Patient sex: F
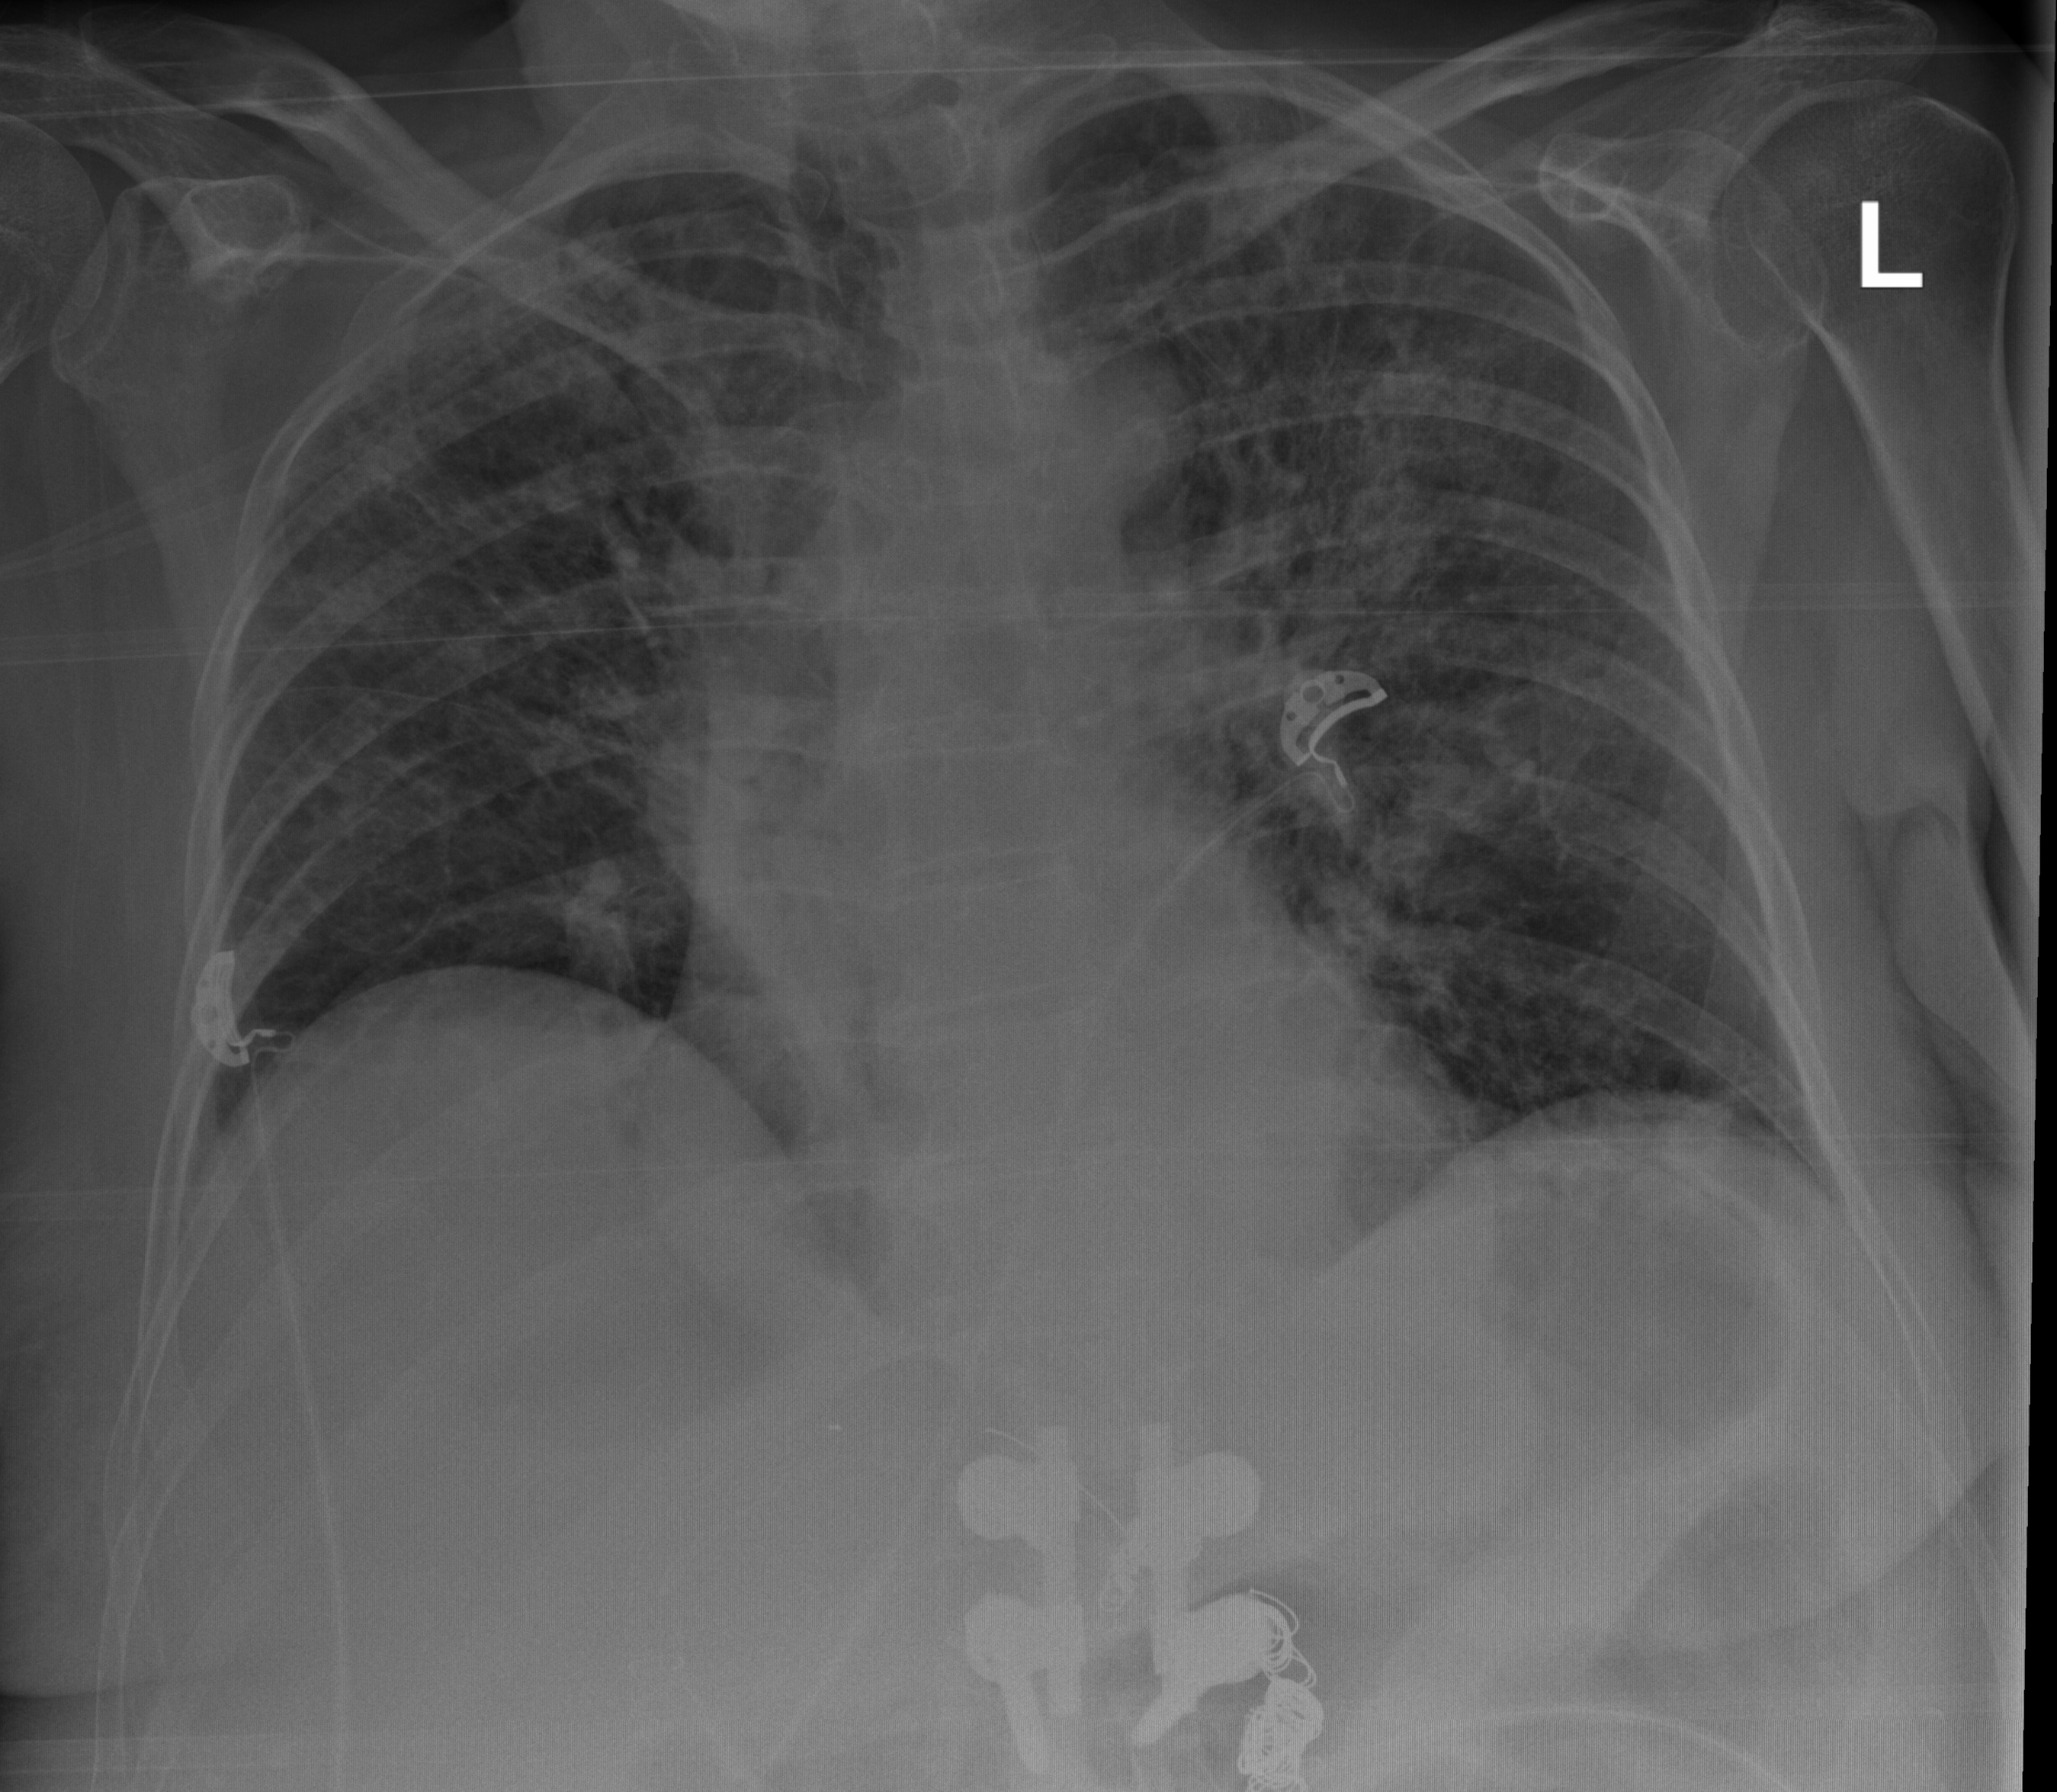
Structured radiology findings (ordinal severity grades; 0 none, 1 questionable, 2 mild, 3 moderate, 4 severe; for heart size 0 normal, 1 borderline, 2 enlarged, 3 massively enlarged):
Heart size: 0
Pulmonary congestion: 0
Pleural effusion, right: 0
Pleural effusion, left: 0
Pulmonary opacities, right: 2
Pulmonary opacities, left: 2
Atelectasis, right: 2
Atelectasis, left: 2